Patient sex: F
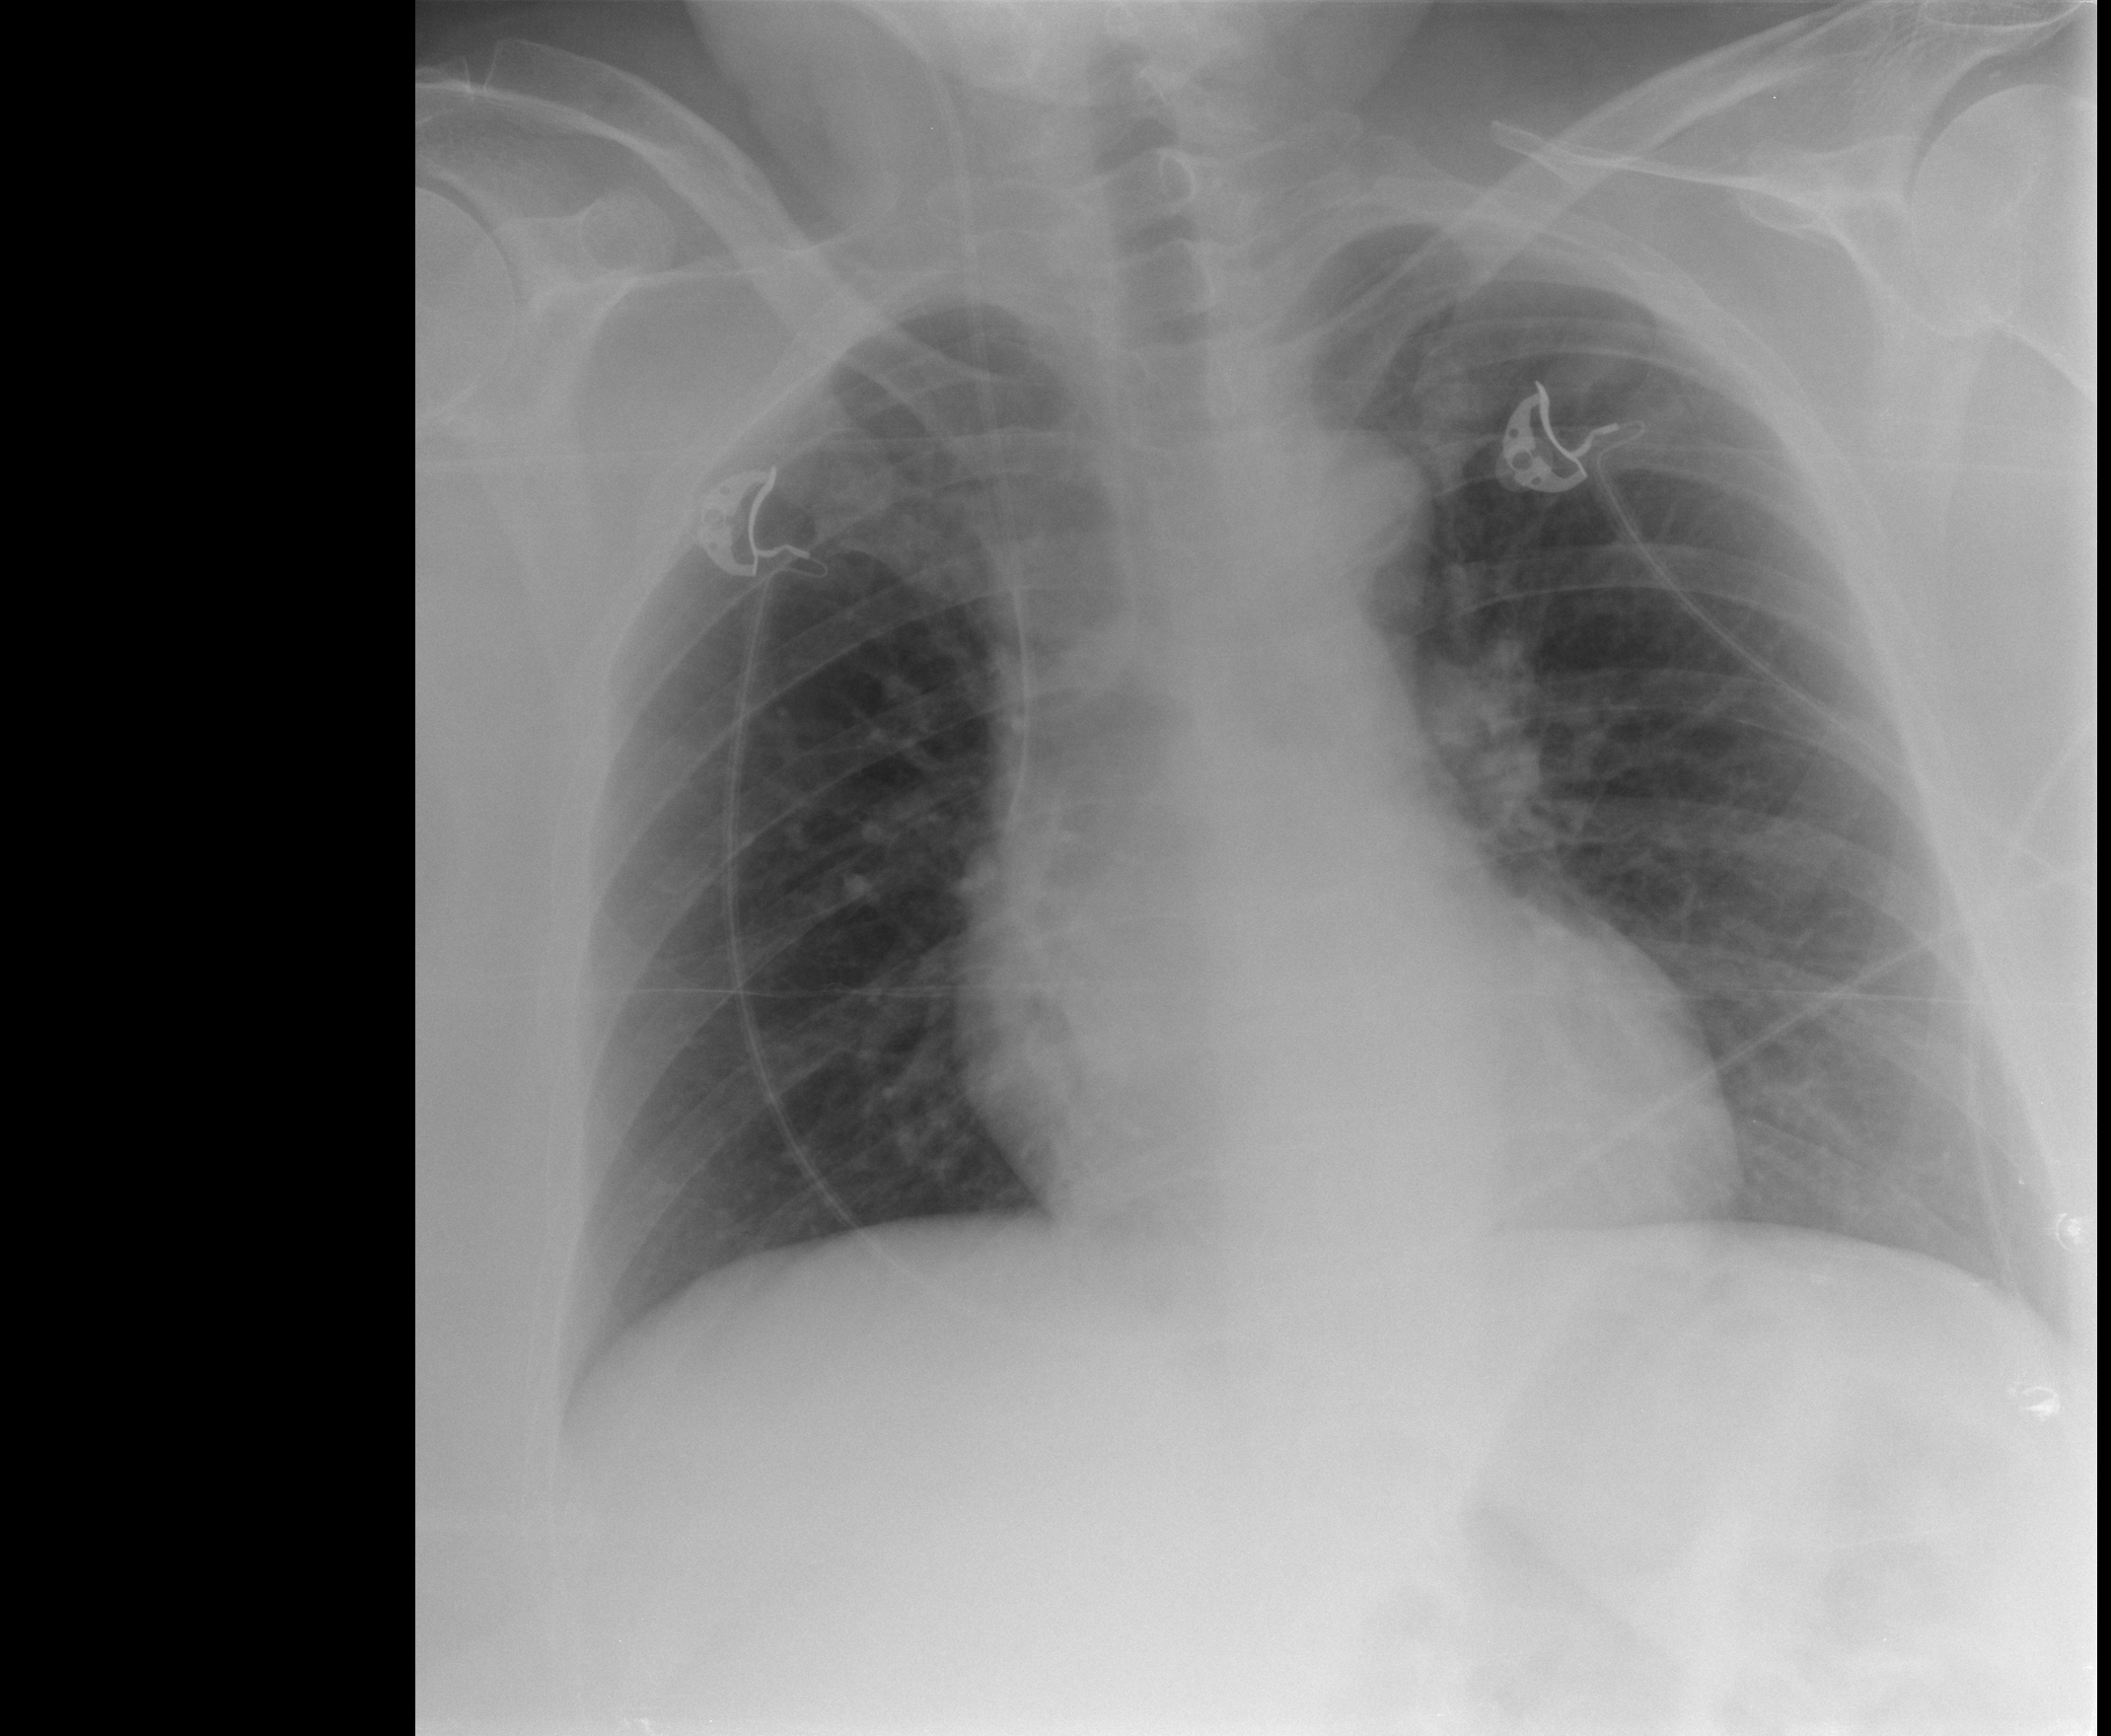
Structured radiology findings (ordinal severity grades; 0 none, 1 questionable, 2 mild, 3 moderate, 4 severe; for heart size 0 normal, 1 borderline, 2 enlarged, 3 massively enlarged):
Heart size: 0
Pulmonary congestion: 0
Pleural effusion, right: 0
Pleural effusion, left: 2
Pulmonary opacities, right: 0
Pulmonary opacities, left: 0
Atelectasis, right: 0
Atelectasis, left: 0